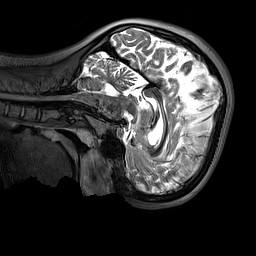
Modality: T2w
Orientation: sagittal
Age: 12
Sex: female
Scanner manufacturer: siemens
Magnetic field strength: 3 T
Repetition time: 3.2 s
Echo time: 0.408 s